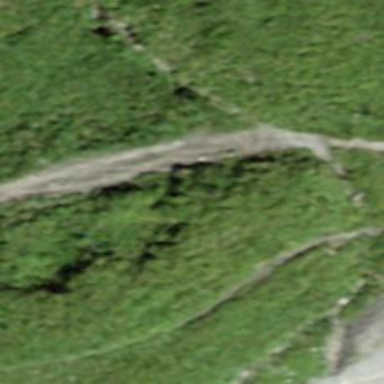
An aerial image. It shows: Path on the ground.